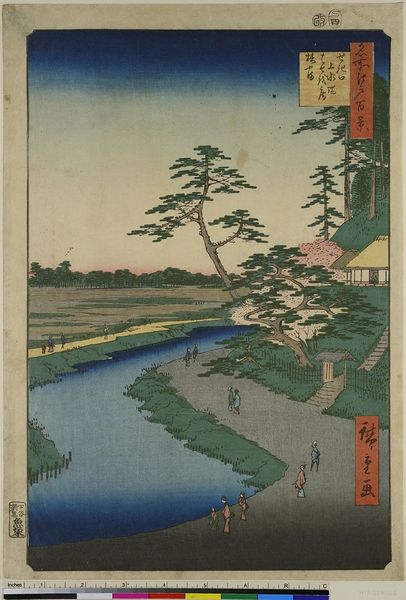
Titel: Bashos Einsiedlerhütte am Kamelien Berg neben dem Sekiguchi Aquädukt, Blatt 40 aus der Serie: 100 berühmte Ansichten von Edo
Künstler: Utagawa Hiroshige
Standort: Hamburg
Institution: Museum für Kunst und Gewerbe Hamburg
Schlagwörter: baum, blau, himmel, bäume, fluss, landschaft, grau, zeichnung, holzschnitt, japan, schrift, berge, gebirge, promenade, treppe, blue, stairs, steps, green, print, japanisch, asien, druck, druckgraphik, druckgrafik, asiatisch, chinesisch, china, tree, house, water, viadukt, grass, river, path, zeit, walking, farbholzschnitt, uferstraße, zedern, alien, edo, reproduktionen, mensches, druckerzeugnisse, brücke, aquädukt, sekiguchi, tsubakiyama, u-yikio